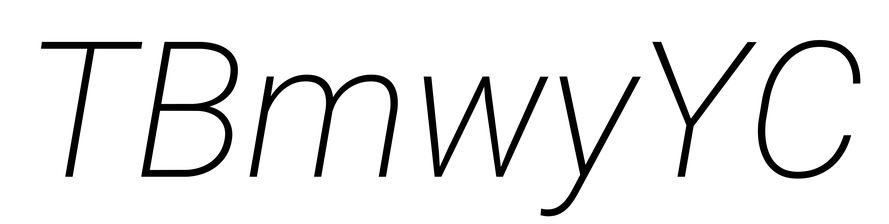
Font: Roboto-Italic_ExtraLight_Italic